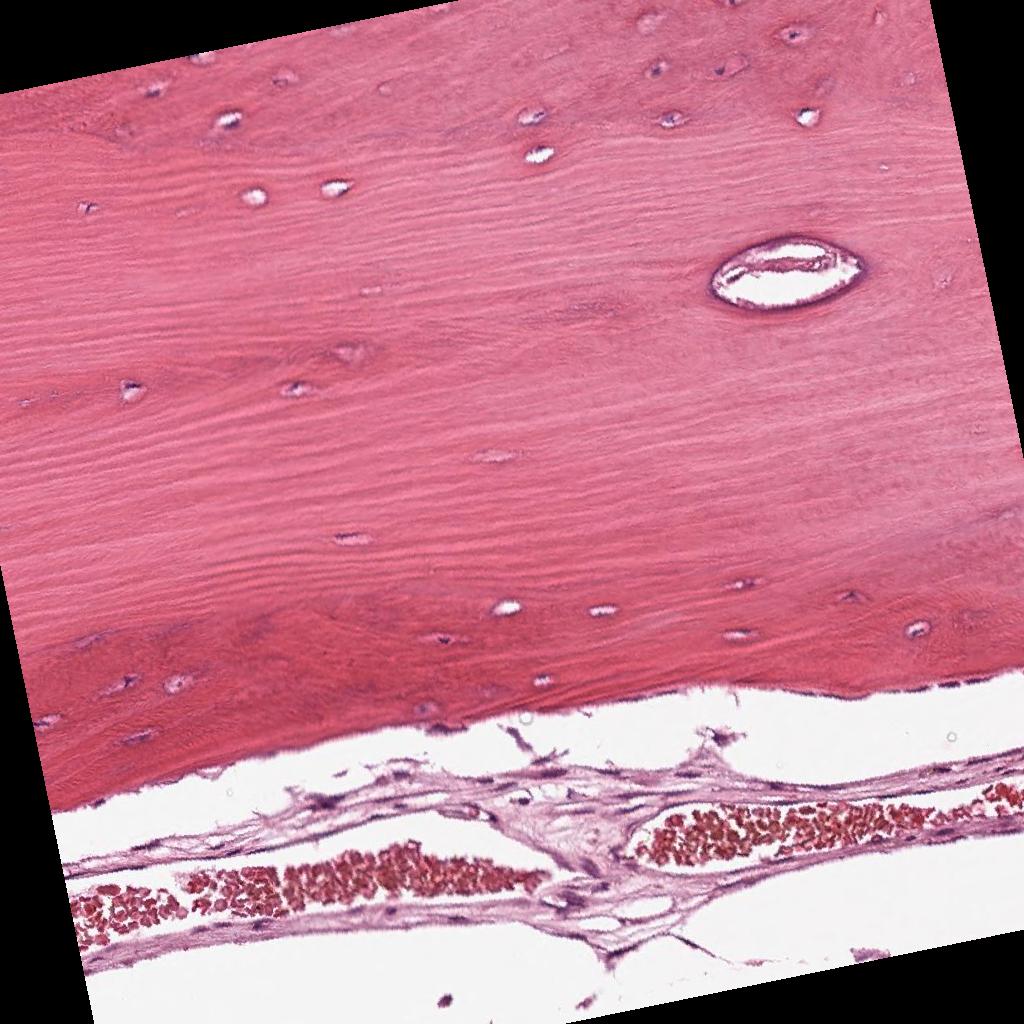
Label: Non-Tumor